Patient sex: F
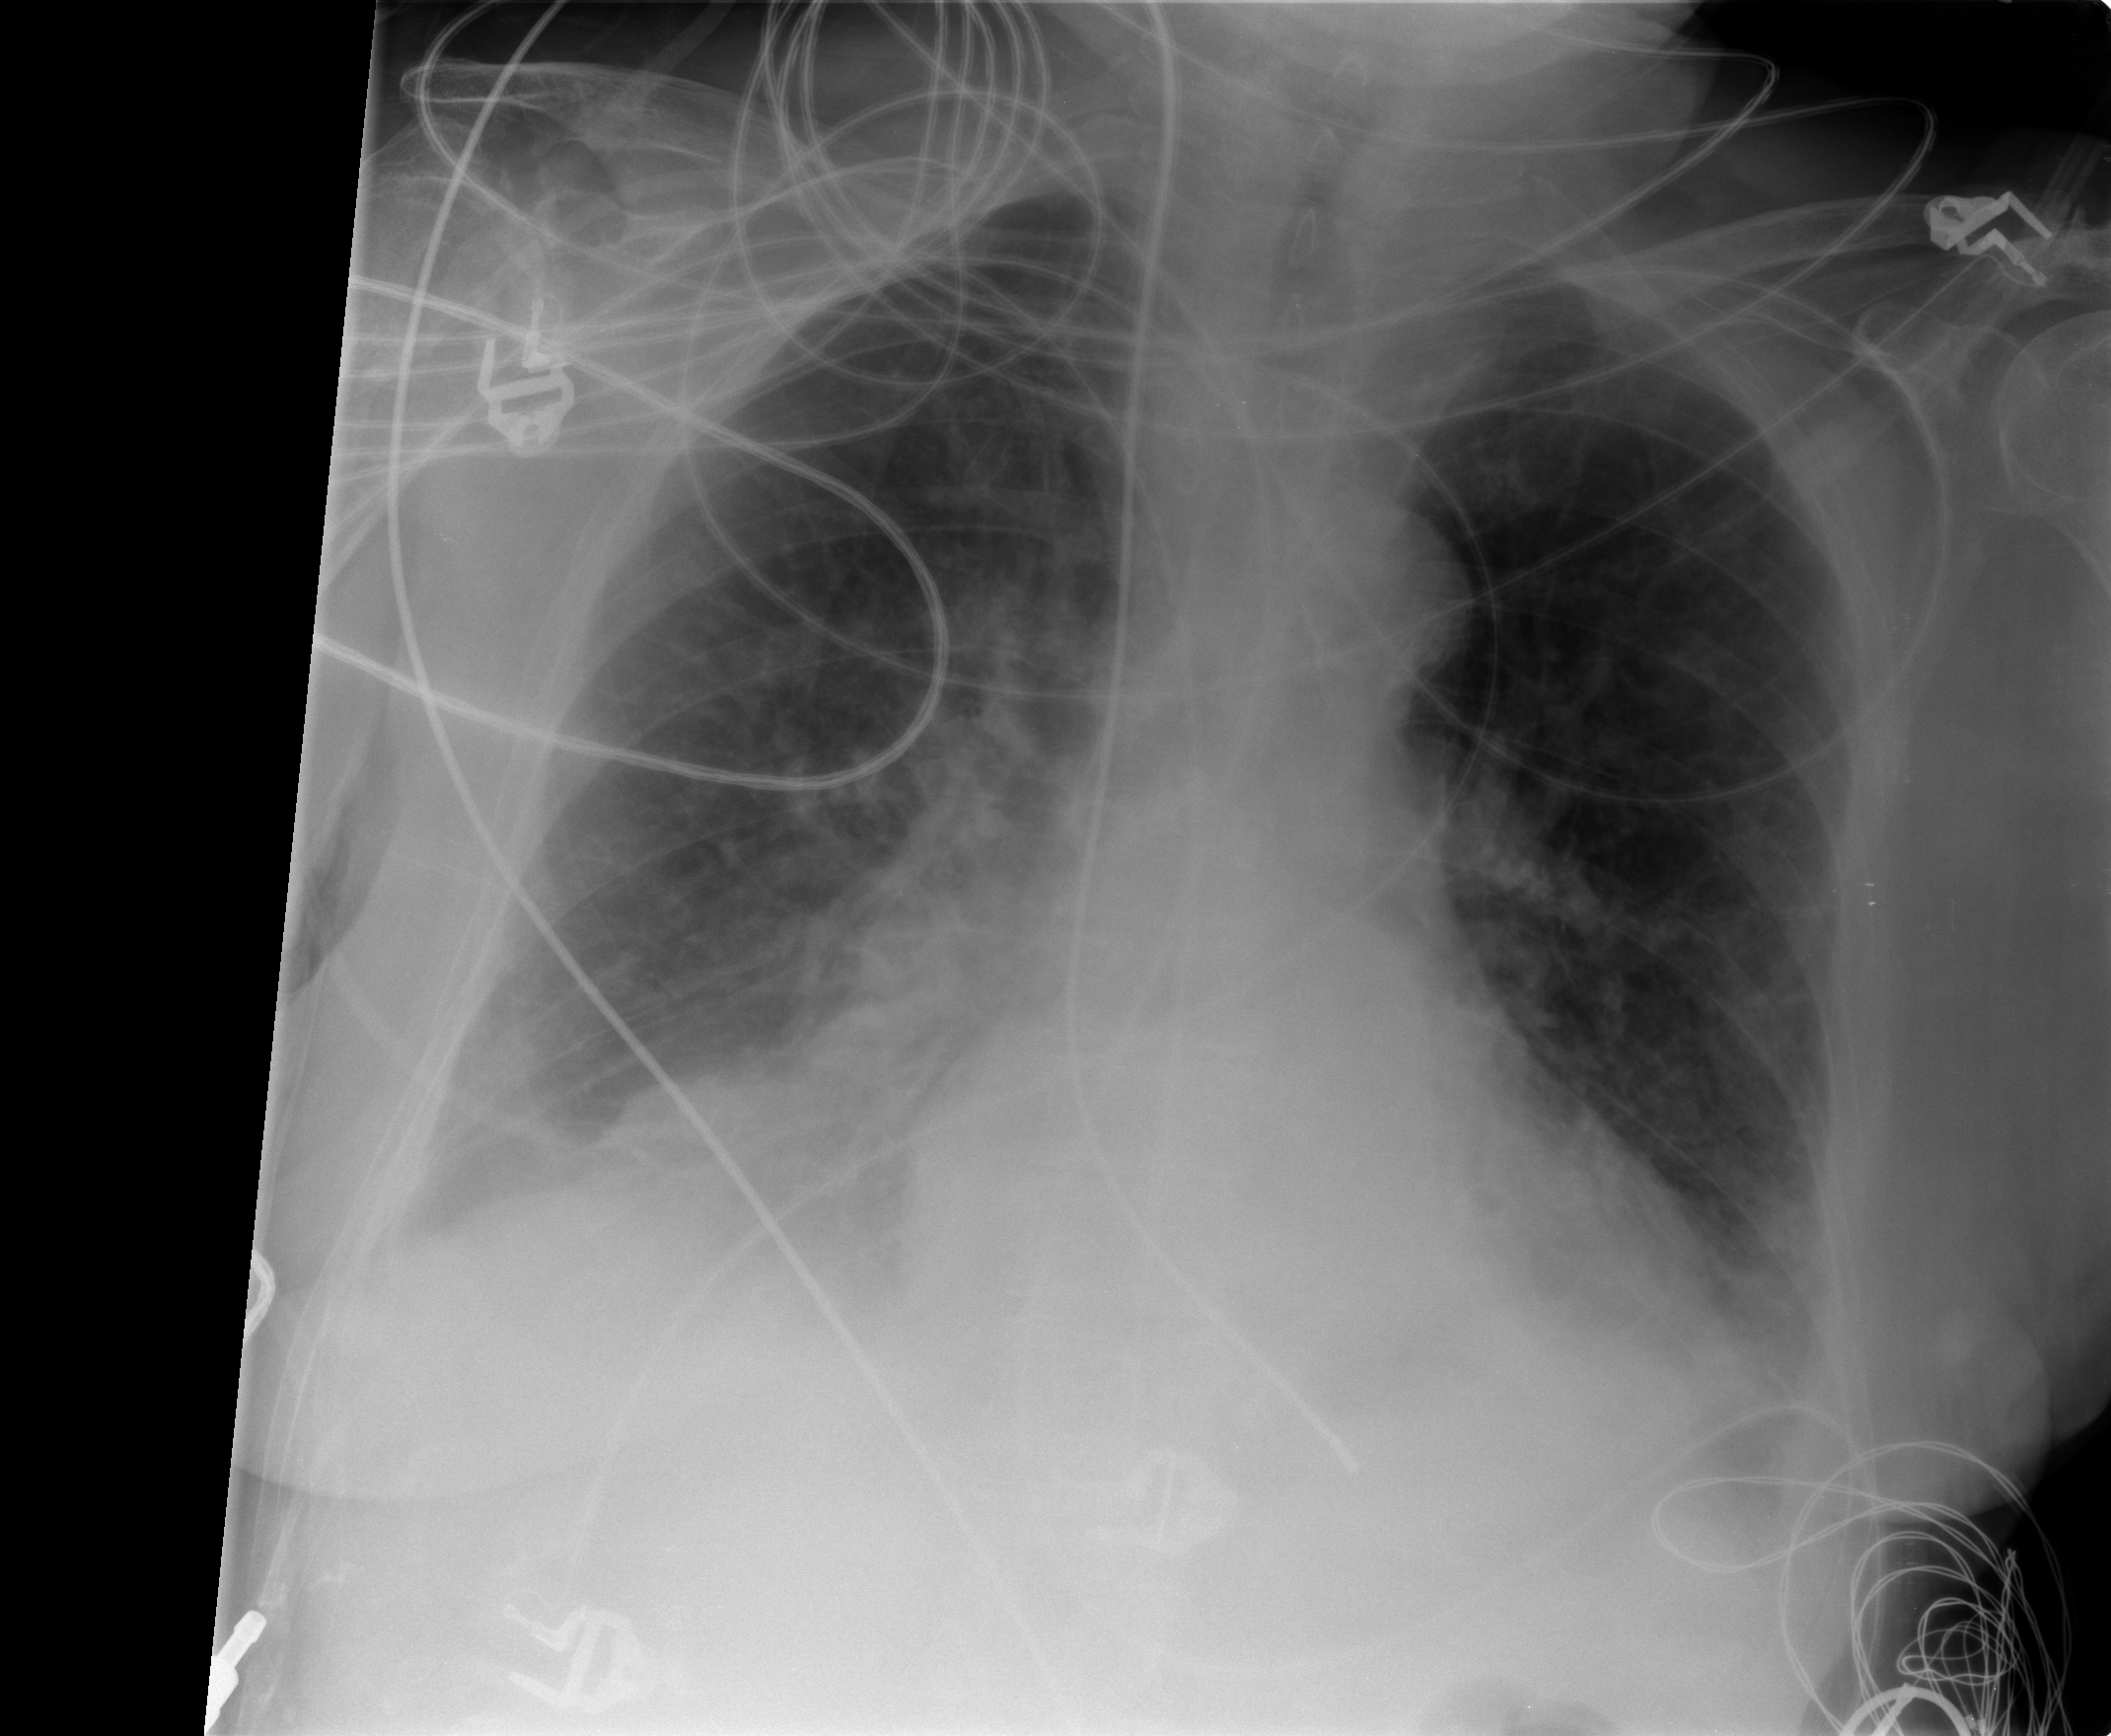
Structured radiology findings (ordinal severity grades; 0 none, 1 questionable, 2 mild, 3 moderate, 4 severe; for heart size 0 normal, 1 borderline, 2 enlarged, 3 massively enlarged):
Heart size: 0
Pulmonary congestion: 2
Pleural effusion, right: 1
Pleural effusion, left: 1
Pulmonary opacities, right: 2
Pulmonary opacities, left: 0
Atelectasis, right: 2
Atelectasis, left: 1